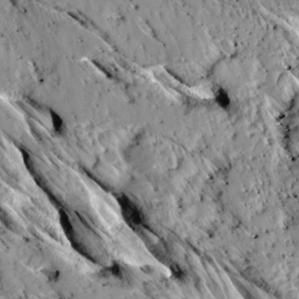
Label: non_frost